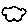
Label: cloud